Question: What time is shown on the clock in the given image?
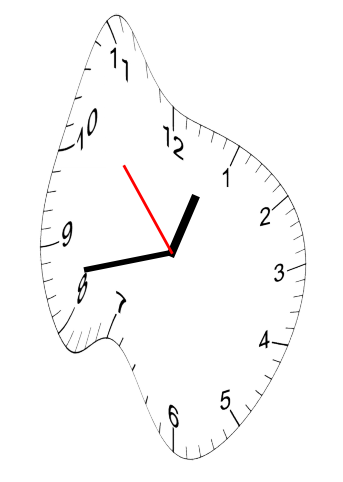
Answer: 12:42:53